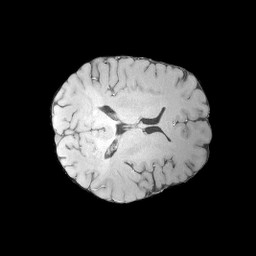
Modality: MP2RAGE
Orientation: axial